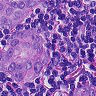
Metastatic tissue present: yes